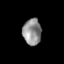
Tissue: prostate
Cell type: T cells
Senescence score: 0.2573
Nuclear area (px): 478
Mean DAPI intensity: 142.839